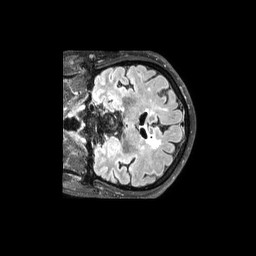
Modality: FLAIR
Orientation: coronal
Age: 59
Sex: male
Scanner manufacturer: philips
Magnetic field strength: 3 T
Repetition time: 4.8 s
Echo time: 0.34 s